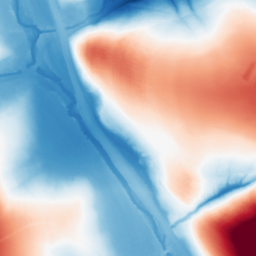
Category: morphological
Decomposition family: tophat_combined
Decomposition parameters: size: 100
Upsampling method: lanczos
Upsampling parameters: scale: 2
Upsampling scale: 2